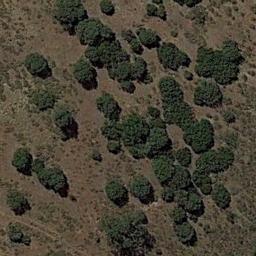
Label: chaparral